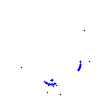
Particle: kaon